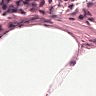
Metastatic tissue present: no